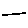
Label: line